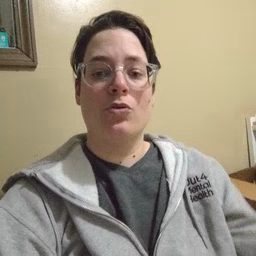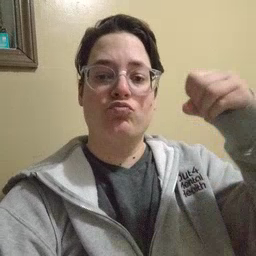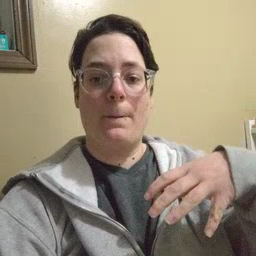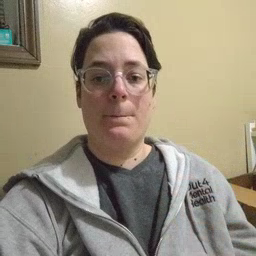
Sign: drop